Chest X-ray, AP view. Patient: 20 years old, sex F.
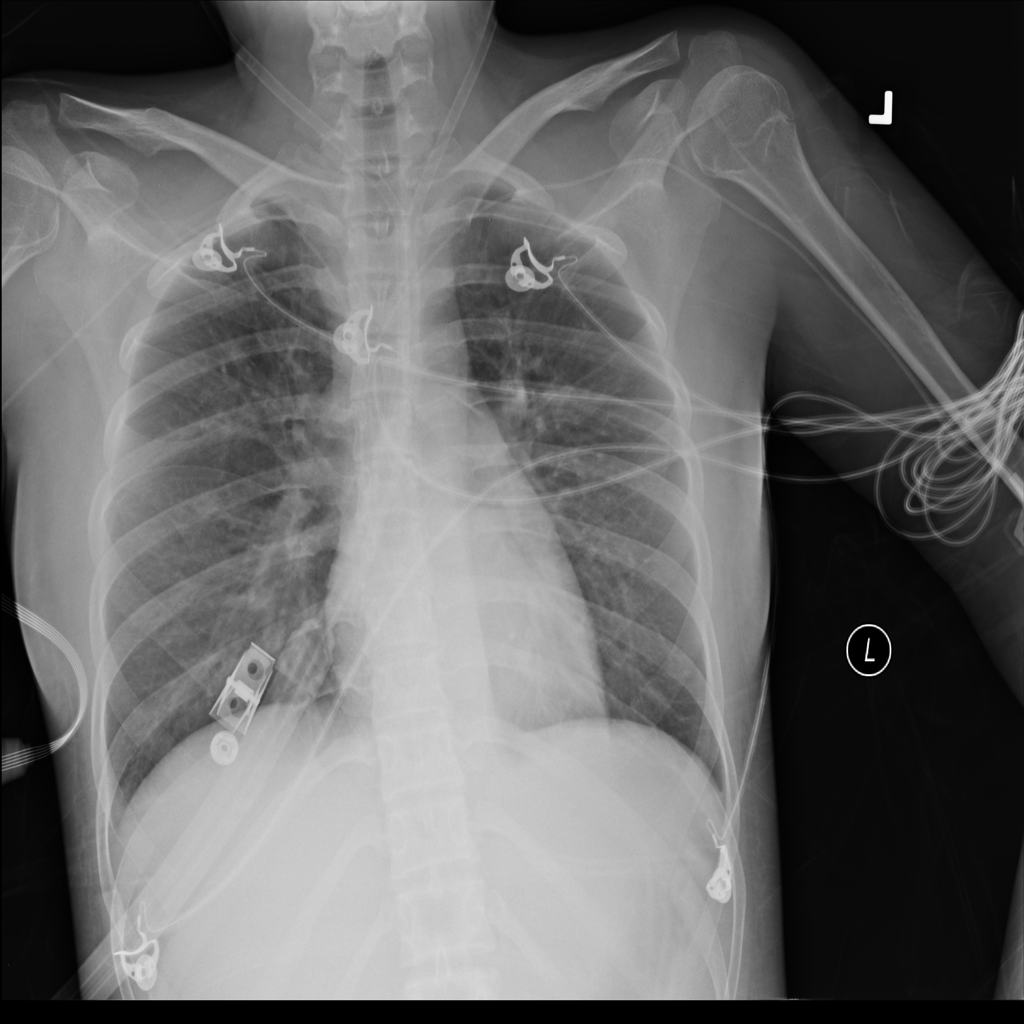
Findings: No Finding